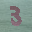
Label: 3